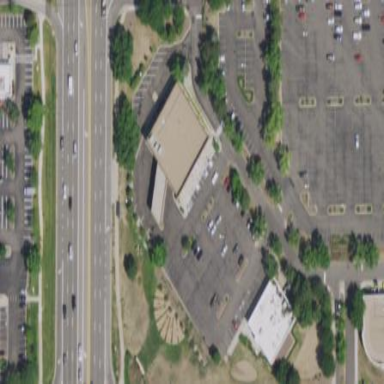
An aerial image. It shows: Parking area.